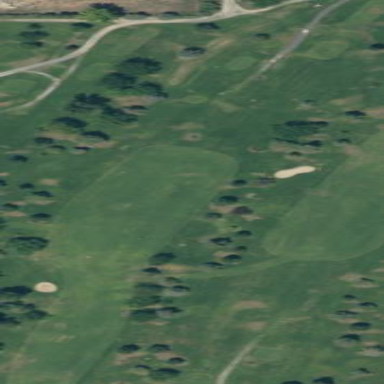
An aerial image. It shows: Mowed grass area designated as golf fairway.